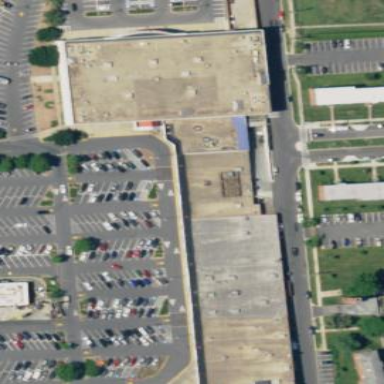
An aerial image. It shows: Shopping mall building.